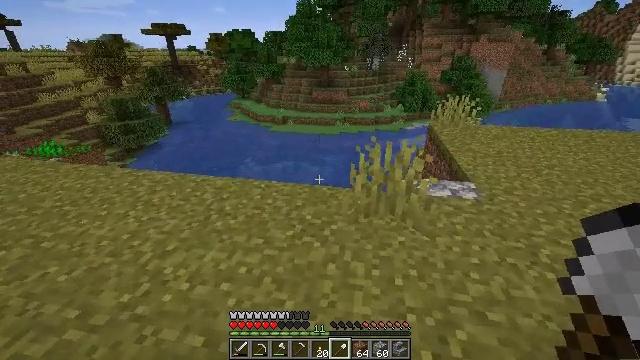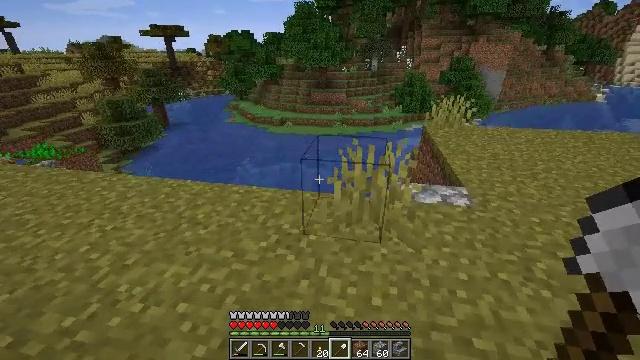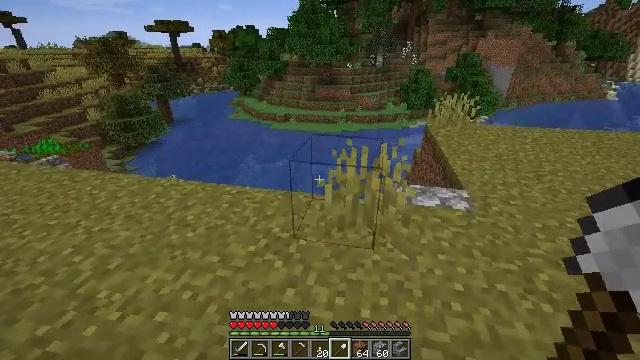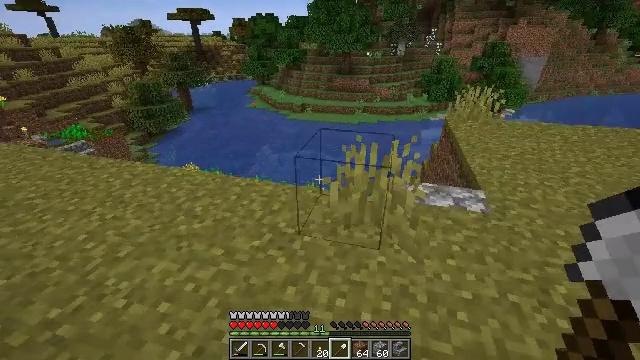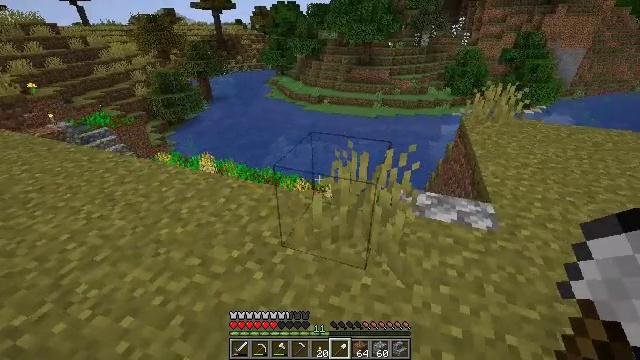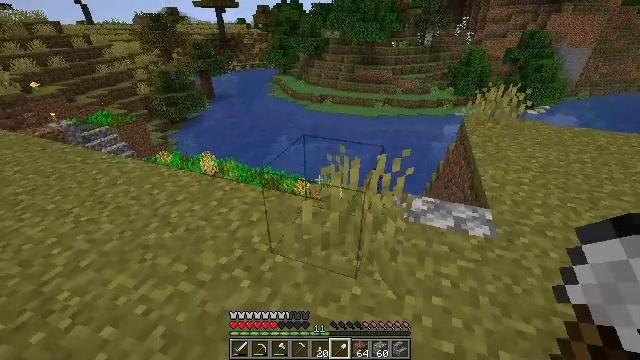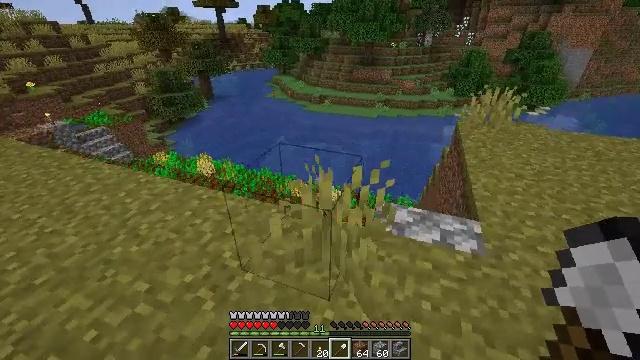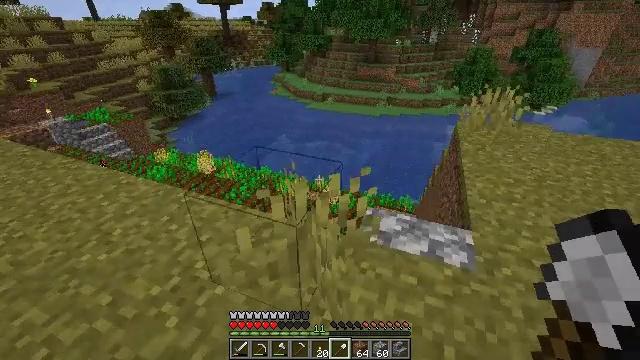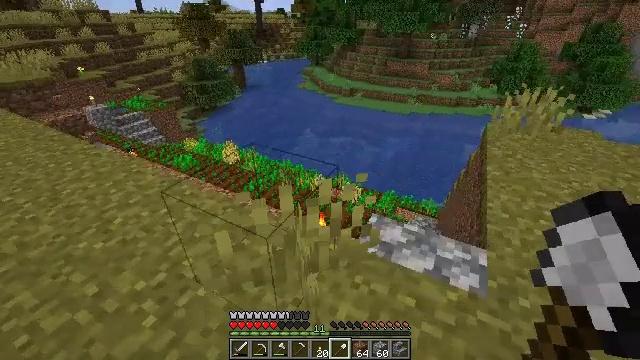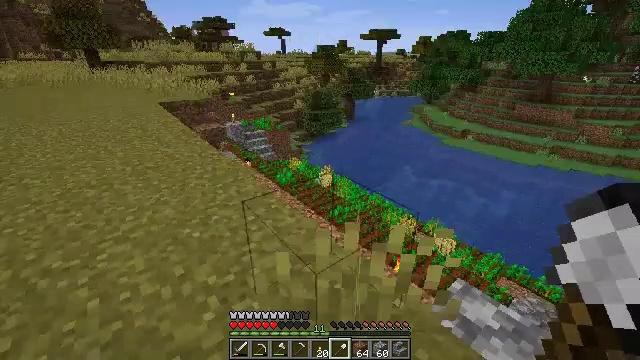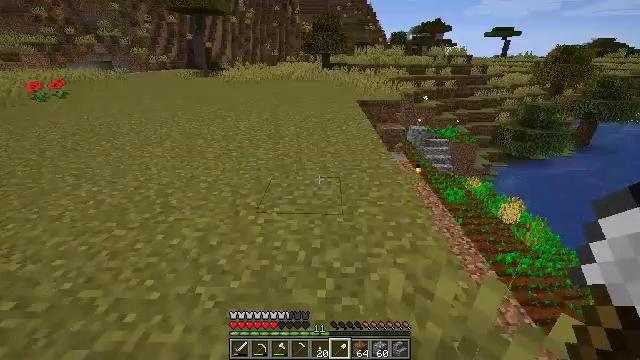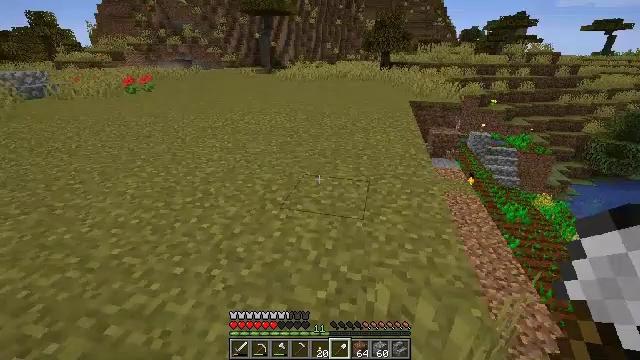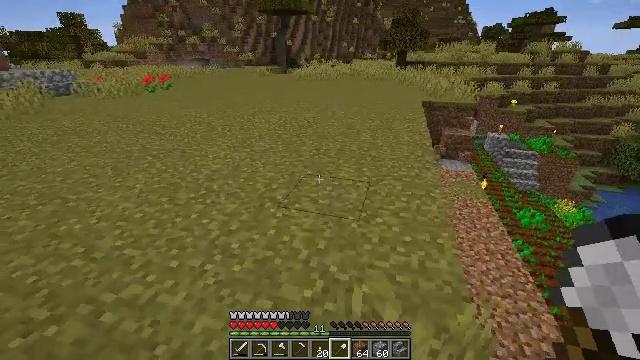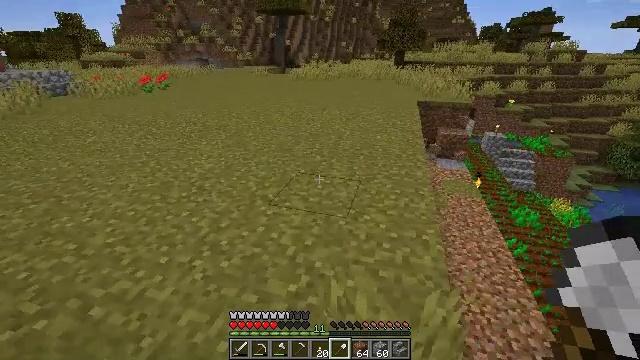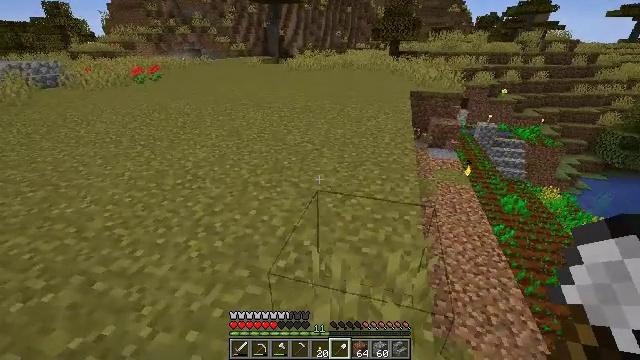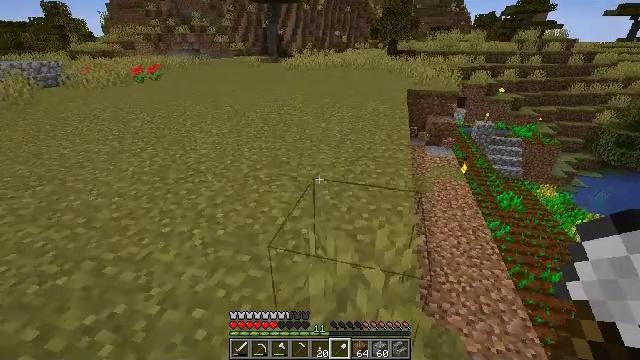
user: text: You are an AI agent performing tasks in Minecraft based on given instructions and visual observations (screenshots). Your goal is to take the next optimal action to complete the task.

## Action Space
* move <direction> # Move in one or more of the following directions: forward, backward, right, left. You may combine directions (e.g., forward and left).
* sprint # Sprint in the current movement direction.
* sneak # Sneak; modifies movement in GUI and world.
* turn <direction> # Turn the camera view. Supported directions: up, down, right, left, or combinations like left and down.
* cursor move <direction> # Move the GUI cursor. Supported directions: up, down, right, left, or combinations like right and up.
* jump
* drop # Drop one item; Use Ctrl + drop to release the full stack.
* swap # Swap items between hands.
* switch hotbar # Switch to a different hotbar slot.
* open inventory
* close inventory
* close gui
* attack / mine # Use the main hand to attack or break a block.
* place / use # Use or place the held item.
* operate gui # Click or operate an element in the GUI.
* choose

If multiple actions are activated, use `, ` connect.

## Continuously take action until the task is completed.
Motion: motion action
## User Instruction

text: Break the dirt block.
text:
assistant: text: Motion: move forward and move right
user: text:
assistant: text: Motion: move forward and move right, turn left
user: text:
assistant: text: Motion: move forward and move right, turn left and down
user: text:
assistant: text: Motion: move forward and move right, turn left and down
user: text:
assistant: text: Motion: move forward and move right
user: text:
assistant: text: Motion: move forward and move right
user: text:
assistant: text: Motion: move forward and move right
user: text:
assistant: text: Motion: move forward and move right, turn left and down
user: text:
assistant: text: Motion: move forward and move right, turn left and up
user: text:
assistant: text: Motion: move right, turn left
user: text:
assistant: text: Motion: move right, turn left
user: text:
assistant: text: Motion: move right, turn left
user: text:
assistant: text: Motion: move back
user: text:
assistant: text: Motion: move back, turn down
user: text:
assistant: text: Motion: move back
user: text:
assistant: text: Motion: move back
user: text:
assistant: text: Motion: move back
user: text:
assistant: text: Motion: move back, turn left and down
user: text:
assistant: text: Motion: move back, turn left and up
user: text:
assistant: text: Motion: move back, turn left and up
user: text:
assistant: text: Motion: move back, turn left and up
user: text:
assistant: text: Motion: move back, turn left and up
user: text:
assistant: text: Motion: move back, turn left
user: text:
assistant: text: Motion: move back, turn left and down
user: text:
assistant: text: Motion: move back, turn left and up
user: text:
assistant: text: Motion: move back, turn left and up
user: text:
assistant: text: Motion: no_op
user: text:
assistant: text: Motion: no_op
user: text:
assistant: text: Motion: no_op
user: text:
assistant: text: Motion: no_op